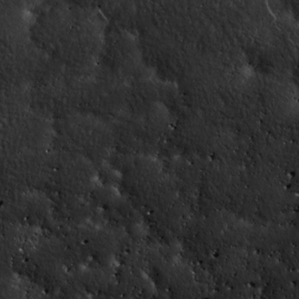
Label: non_frost